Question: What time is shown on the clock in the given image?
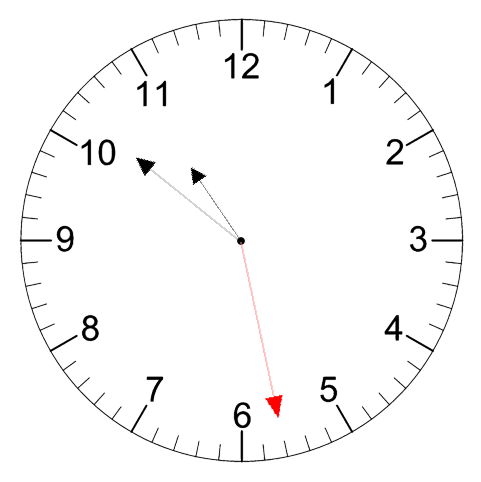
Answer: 10:51:28